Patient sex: M
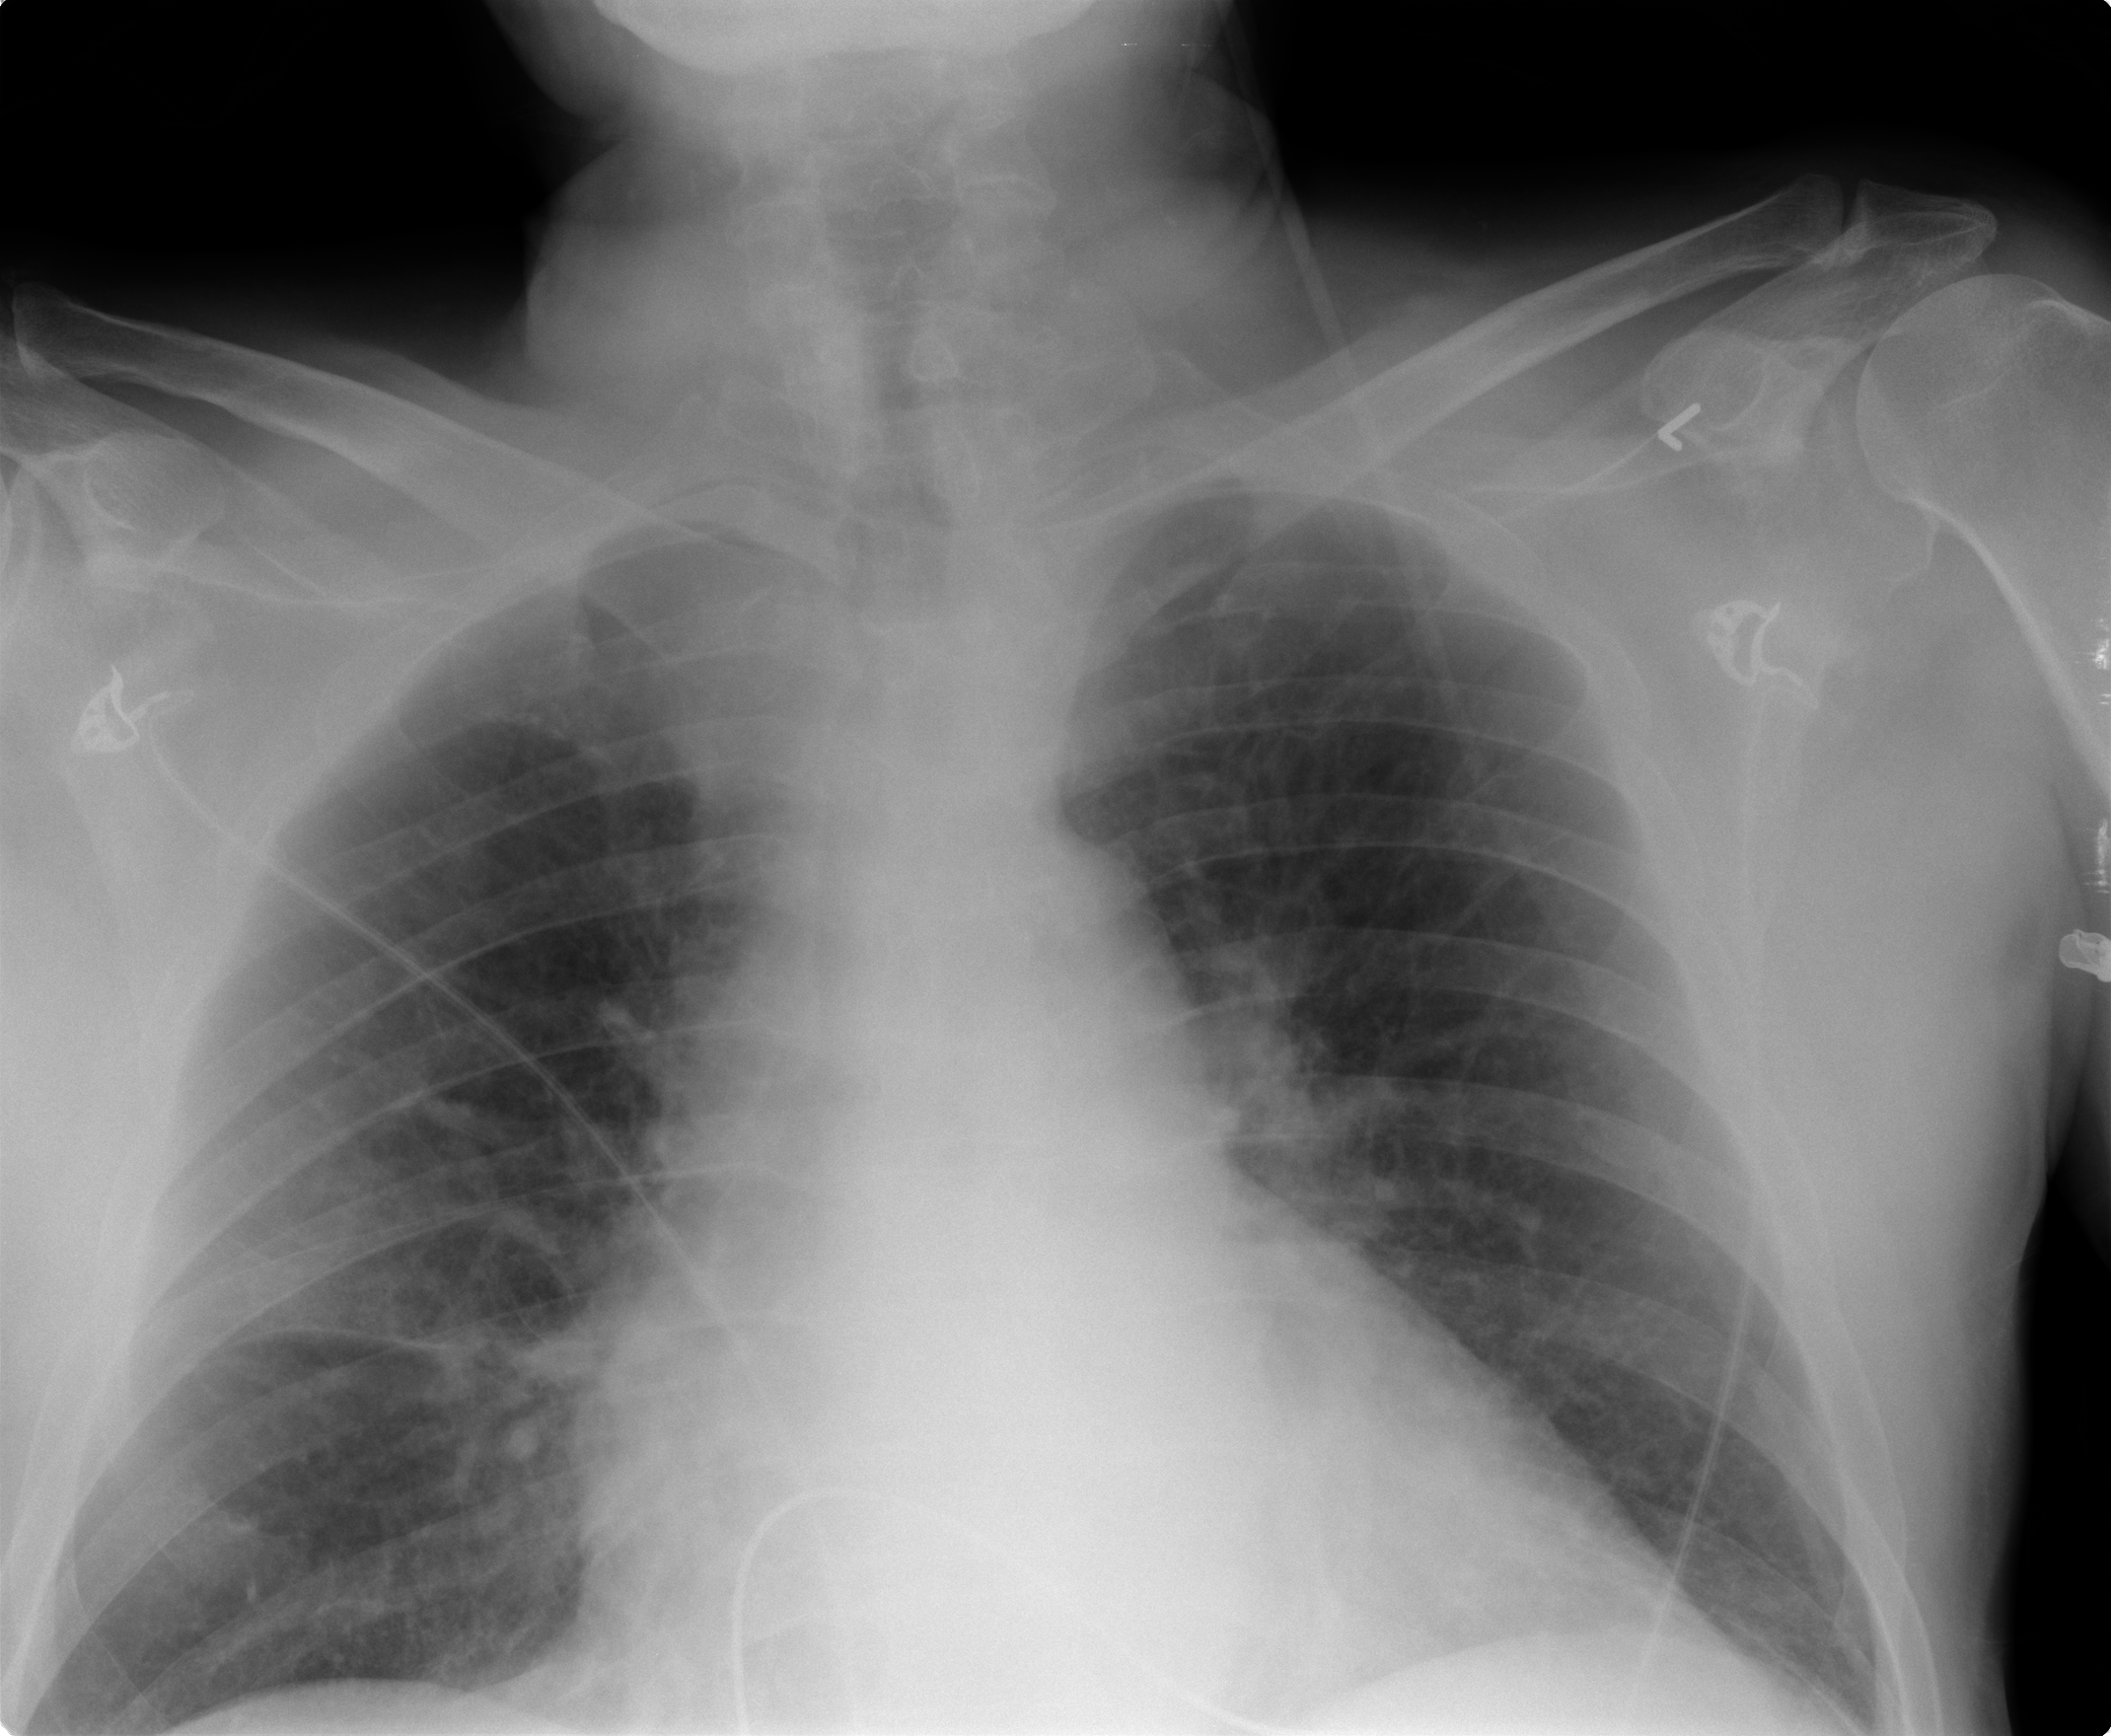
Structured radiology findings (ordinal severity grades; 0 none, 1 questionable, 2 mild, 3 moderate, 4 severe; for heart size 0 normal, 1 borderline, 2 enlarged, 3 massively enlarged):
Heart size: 2
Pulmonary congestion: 2
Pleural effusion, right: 0
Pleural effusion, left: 0
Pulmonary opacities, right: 0
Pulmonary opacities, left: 0
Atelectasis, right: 2
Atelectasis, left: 1